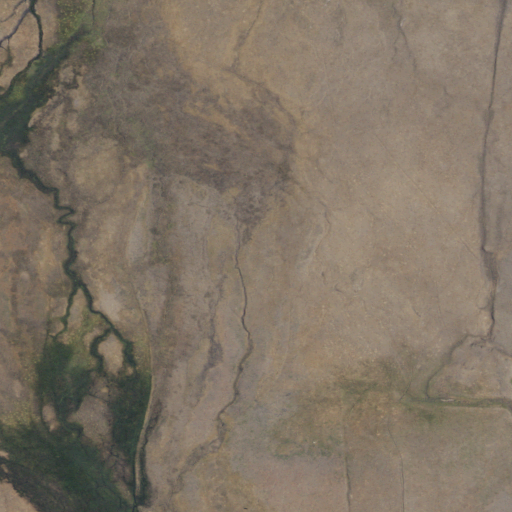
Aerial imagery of valley in California named Ralston Gulch containing herbaceous wetlands, grassland, and pasture